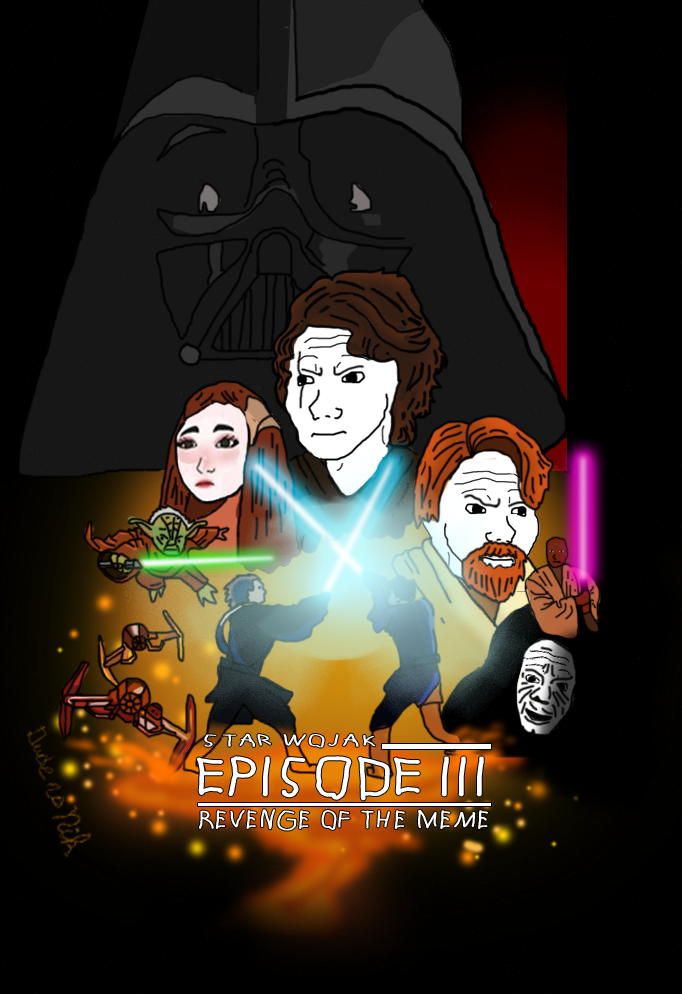
Label: 5_Wojak_with_Background